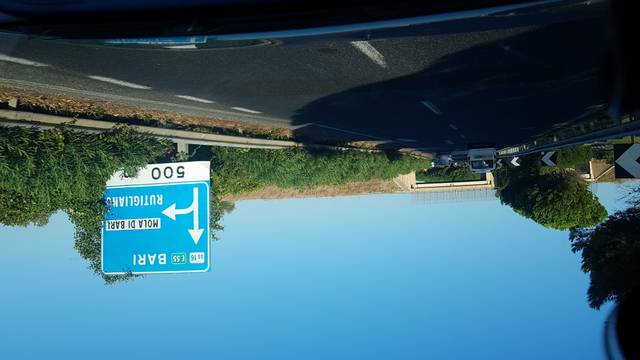
Region: Italy
Coordinates: 41.048, 17.082